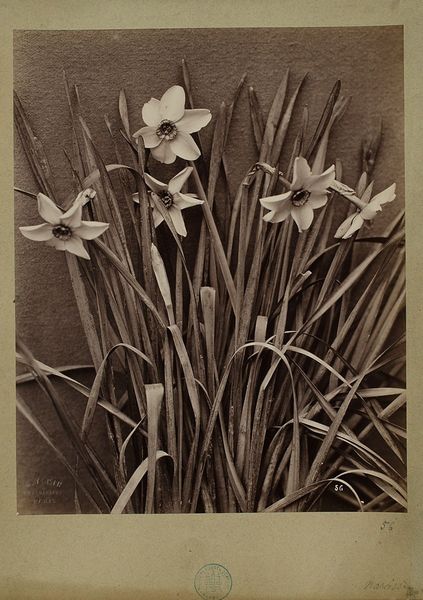
Titel: 56. Narcisse
Künstler: Constant Alexandre Famin
Standort: Hamburg
Institution: Museum für Kunst und Gewerbe Hamburg
Schlagwörter: blume, blumen, gras, stillleben, foto, fotografie, photographie, blumenstillleben, photo, karton, narzisse, fotographie, narzissen, albumin, lichtbild, naturfotografie, sachfotografie, bildwerke, angewandte und bildende kunst, hessische systematik, tierfotografie, naturphotographie, tierphotographie, schwarzweißpositivverfahren, silbersalzverfahren, schwarzweißfotografie, objektstudien, sachphotographie, albuminpapier, früchtestillleben, blumenstück, monographisch